Field crop: tomato
Growth stage: 1
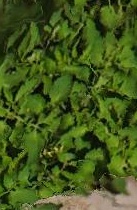
Species: tomato